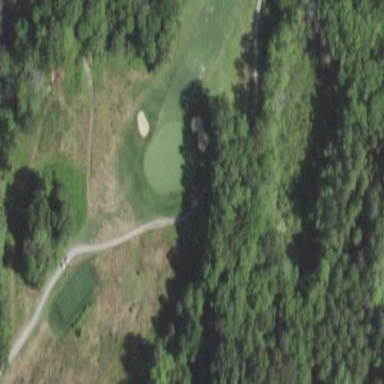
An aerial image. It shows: Area of rough grass used for golf.